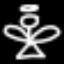
Label: angel